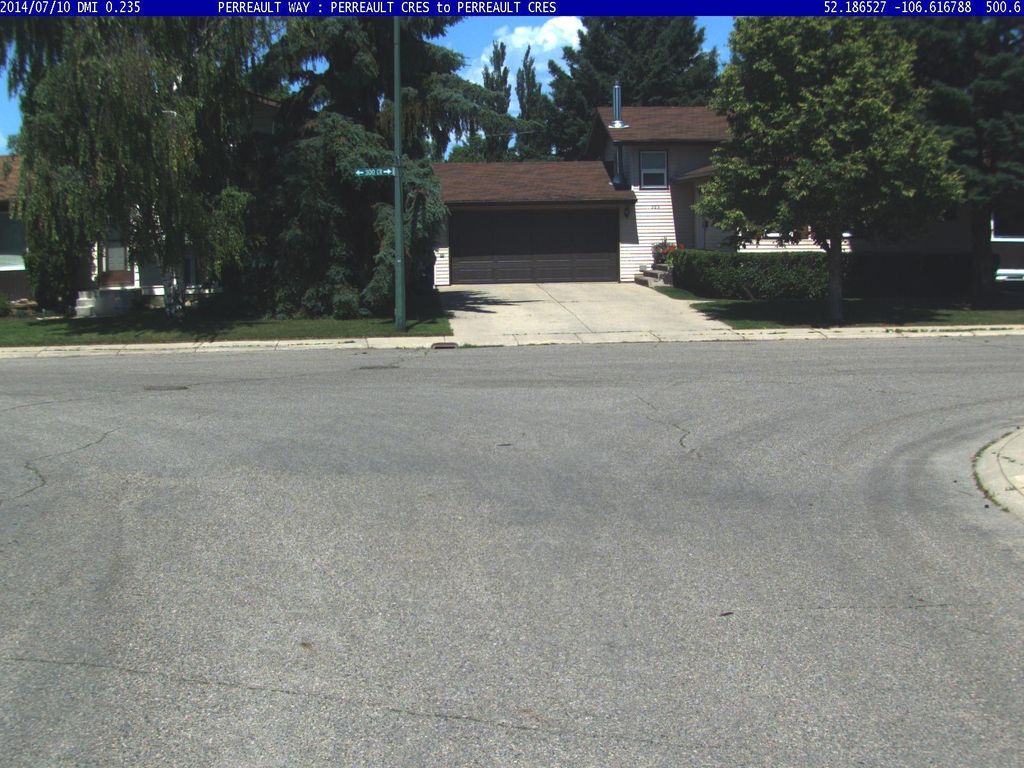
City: saskatoon